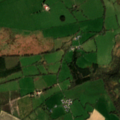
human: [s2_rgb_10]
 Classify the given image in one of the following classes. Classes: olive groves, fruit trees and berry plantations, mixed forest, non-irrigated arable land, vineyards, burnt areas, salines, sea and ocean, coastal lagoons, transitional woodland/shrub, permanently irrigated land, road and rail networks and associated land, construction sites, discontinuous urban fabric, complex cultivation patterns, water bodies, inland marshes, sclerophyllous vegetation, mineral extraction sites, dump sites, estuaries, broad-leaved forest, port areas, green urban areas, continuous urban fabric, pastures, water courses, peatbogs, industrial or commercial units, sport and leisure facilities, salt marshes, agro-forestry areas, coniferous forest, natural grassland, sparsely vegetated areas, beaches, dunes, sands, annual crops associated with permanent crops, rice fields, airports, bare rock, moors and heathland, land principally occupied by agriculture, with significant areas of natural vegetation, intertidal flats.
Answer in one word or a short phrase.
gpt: pastures, complex cultivation patterns, land principally occupied by agriculture, with significant areas of natural vegetation